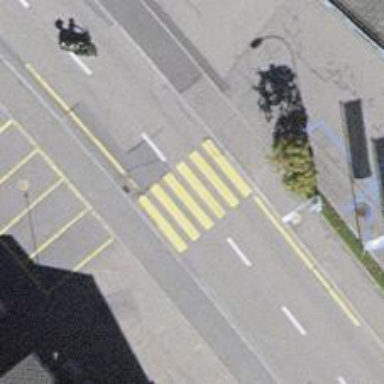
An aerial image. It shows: Uncontrolled zebra crossing on the road.